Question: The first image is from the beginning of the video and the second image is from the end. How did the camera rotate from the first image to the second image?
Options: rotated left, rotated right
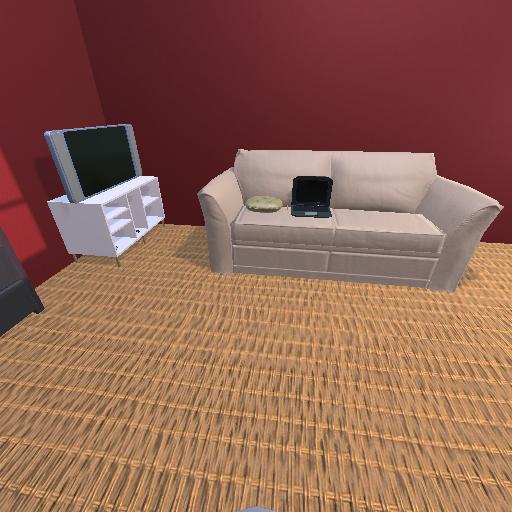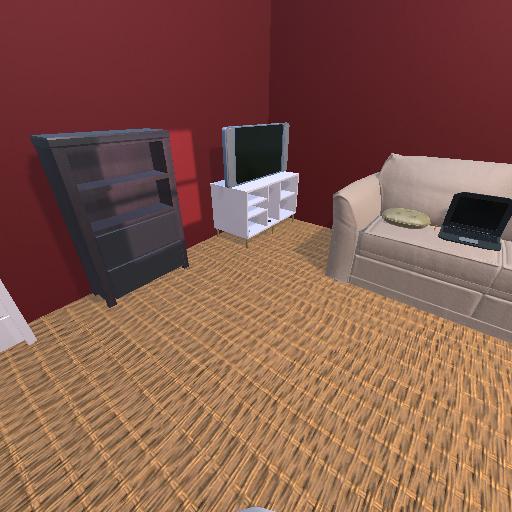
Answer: rotated left